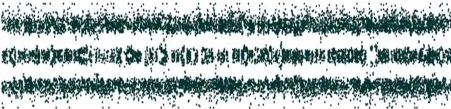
CMA depicts genomic imbalances in chromosome 18. The microarray profile of the 18p11.32 microdeletion is represented by the bold red line and the 18q partial trisomy is represented by the bold blue line, both in mosaicism.
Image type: electrography (eeg)